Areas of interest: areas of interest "Sinopec Huangtupo Gas Station"
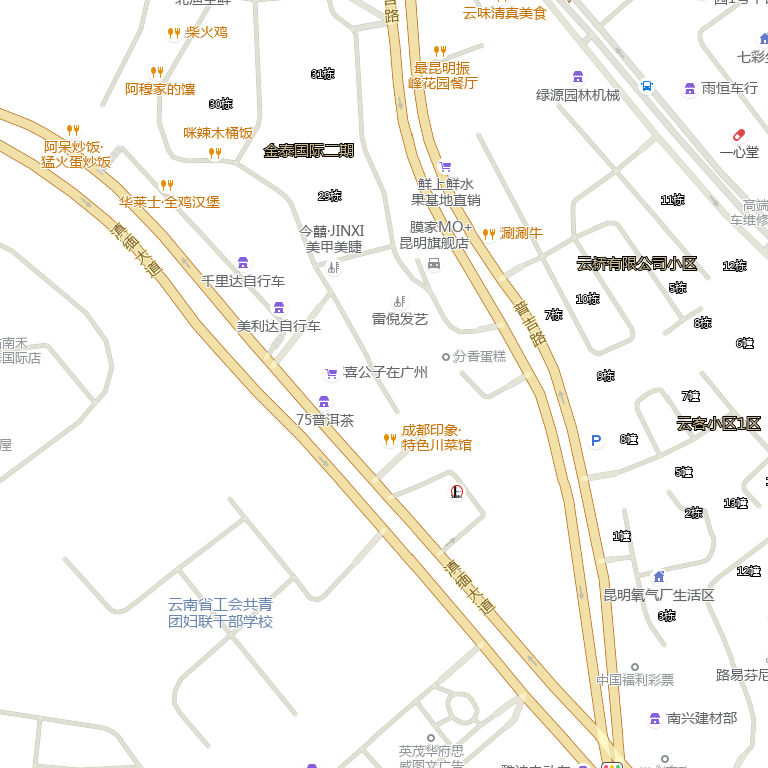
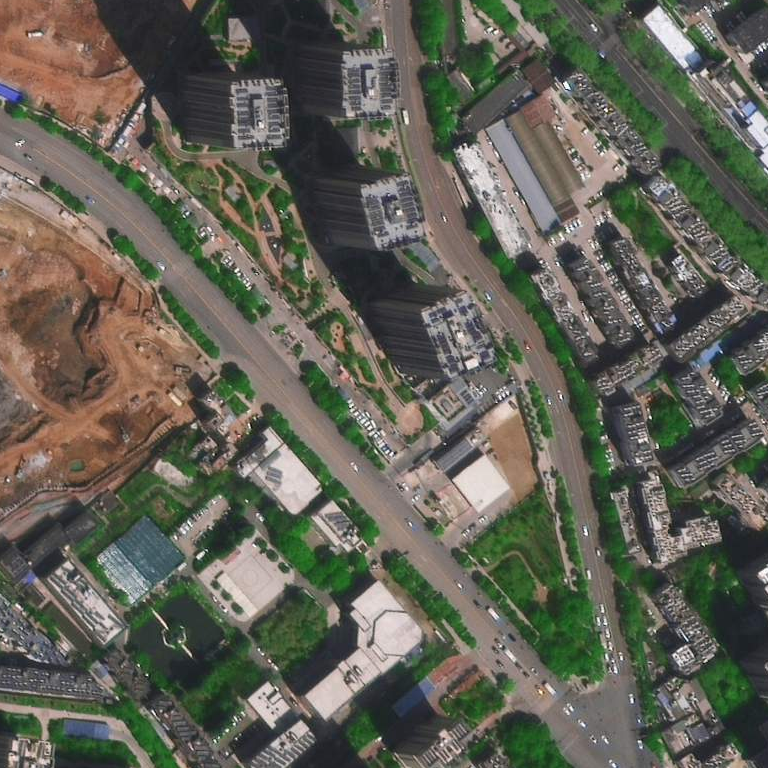